Field crop: maize
Growth stage: 2
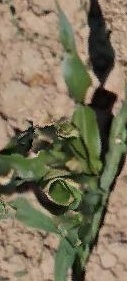
Species: maize